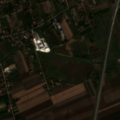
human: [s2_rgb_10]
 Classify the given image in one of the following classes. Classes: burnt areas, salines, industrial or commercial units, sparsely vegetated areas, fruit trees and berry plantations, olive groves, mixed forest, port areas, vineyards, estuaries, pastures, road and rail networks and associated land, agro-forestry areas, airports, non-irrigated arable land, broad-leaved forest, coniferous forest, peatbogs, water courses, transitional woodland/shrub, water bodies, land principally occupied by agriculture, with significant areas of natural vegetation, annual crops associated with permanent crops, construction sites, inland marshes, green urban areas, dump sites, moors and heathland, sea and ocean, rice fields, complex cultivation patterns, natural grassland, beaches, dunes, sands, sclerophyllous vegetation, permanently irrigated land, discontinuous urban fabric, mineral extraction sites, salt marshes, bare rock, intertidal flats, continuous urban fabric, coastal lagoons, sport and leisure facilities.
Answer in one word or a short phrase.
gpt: discontinuous urban fabric, non-irrigated arable land, complex cultivation patterns